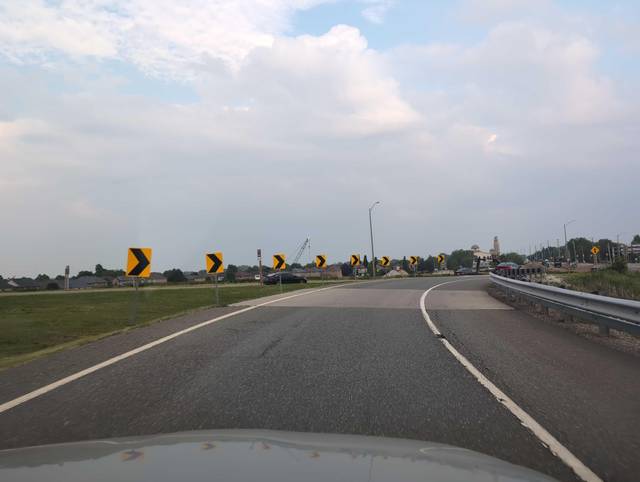
Region: Canada
Coordinates: 43.74, -79.832